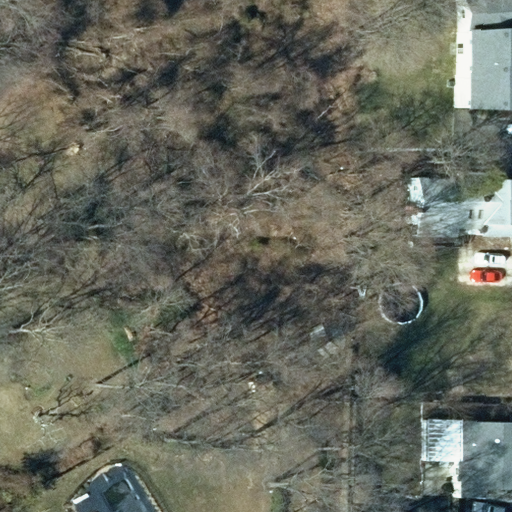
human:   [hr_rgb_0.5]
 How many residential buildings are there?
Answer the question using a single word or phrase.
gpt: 3

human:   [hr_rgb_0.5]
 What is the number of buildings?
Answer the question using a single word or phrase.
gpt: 4

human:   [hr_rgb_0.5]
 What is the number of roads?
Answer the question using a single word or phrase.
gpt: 0

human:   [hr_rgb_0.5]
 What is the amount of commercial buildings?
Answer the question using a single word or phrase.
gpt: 0

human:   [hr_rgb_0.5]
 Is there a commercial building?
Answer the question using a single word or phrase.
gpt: no

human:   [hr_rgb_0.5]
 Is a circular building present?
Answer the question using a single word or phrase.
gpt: no

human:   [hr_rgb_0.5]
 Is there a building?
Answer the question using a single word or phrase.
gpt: yes

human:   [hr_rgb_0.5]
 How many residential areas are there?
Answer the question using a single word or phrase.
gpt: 1

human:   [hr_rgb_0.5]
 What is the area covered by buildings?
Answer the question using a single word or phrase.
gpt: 96m2

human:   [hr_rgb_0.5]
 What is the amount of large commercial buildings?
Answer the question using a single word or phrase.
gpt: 0

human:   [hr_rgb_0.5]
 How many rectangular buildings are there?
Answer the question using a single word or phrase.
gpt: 3

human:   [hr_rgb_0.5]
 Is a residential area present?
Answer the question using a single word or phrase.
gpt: yes

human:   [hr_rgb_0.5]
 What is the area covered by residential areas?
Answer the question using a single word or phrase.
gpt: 10637m2

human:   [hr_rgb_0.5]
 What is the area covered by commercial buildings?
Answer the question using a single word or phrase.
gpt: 0m2

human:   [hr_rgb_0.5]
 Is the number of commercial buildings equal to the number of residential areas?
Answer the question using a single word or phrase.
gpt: no

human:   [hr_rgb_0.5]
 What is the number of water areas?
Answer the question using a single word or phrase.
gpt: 0

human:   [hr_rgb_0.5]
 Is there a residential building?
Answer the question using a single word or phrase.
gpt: yes

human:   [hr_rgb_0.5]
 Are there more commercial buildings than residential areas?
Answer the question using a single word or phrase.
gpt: no

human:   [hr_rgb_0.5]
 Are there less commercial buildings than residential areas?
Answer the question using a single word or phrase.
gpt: yes

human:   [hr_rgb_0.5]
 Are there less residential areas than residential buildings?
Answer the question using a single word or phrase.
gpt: yes

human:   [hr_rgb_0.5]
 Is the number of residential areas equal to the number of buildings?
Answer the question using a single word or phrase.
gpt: no

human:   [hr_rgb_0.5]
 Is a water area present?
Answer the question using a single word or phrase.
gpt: no

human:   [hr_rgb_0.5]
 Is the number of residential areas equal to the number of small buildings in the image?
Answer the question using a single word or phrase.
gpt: no

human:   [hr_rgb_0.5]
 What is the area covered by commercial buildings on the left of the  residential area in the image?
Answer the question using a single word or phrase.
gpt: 0m2

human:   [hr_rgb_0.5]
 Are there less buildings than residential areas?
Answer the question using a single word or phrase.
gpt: no

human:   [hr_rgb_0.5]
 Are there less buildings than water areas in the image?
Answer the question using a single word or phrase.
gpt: no

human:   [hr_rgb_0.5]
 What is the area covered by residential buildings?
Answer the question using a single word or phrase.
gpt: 74m2

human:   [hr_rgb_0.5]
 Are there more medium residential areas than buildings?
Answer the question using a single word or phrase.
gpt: no

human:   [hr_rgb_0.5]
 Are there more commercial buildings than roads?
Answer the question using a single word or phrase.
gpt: no

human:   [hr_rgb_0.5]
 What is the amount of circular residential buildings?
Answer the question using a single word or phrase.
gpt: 0

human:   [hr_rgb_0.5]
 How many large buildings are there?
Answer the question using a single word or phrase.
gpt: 0

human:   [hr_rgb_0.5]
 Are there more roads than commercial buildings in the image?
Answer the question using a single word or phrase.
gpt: no

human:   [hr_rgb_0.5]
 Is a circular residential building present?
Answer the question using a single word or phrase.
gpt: no

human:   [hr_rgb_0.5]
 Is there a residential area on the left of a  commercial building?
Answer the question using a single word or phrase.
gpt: no

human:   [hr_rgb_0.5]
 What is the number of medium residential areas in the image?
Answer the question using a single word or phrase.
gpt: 0

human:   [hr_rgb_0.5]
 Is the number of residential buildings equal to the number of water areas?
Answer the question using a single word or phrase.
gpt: no

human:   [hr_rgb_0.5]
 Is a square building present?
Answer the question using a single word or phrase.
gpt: no

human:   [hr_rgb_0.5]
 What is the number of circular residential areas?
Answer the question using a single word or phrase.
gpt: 0

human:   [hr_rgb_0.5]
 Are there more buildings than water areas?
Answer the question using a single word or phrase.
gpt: yes

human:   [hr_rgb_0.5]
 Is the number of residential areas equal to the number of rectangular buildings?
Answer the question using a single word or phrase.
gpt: no

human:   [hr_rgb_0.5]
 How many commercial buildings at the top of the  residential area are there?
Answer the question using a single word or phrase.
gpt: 0

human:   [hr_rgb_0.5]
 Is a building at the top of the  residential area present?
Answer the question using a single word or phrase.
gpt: no

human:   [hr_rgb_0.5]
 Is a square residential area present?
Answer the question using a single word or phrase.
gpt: no

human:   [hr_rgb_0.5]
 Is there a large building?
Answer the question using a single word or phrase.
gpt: no

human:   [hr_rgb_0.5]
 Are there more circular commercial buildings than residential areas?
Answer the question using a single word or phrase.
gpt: no

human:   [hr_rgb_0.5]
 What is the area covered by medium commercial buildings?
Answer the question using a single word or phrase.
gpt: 0m2

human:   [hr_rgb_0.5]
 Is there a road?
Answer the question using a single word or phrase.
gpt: no

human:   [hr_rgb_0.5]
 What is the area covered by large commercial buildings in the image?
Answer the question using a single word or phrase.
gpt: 0m2

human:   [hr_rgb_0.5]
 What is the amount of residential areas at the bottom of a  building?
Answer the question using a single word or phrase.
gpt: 0

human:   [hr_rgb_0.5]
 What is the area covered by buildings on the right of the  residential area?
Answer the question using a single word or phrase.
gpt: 96m2

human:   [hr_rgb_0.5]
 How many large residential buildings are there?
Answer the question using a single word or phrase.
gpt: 0

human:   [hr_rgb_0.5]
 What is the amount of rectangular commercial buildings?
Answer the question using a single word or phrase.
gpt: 0

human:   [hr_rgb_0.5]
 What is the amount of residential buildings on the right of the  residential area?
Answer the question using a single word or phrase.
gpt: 3

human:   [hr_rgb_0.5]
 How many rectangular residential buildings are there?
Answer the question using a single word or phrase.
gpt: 2

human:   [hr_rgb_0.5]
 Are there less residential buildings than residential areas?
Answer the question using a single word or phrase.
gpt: no

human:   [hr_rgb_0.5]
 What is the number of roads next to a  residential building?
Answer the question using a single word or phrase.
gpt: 0

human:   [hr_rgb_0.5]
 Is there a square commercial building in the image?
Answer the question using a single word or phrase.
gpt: no

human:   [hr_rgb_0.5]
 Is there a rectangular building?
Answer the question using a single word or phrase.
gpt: yes

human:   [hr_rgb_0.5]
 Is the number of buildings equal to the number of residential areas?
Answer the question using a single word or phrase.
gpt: no

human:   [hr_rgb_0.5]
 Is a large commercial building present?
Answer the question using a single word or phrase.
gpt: no

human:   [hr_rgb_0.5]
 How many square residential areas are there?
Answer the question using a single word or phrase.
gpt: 0

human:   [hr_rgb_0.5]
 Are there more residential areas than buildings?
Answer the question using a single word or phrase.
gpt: no

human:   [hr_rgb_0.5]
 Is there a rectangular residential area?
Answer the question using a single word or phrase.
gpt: yes

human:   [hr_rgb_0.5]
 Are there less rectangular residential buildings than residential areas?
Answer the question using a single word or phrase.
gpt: no